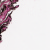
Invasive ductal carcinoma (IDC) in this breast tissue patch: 0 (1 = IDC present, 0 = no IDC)